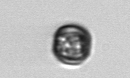
Label: Thalassiosira